Interaction volume radius: 10 \u00c5
Interaction volume height: 15 \u00c5
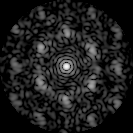
Disorder parameter: 0.6553